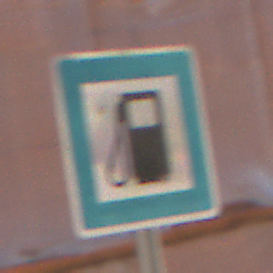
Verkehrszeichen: Tankstelle
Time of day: MorningAfternoon
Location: Outdoor (Nature)
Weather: Clear
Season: Summer
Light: Natural